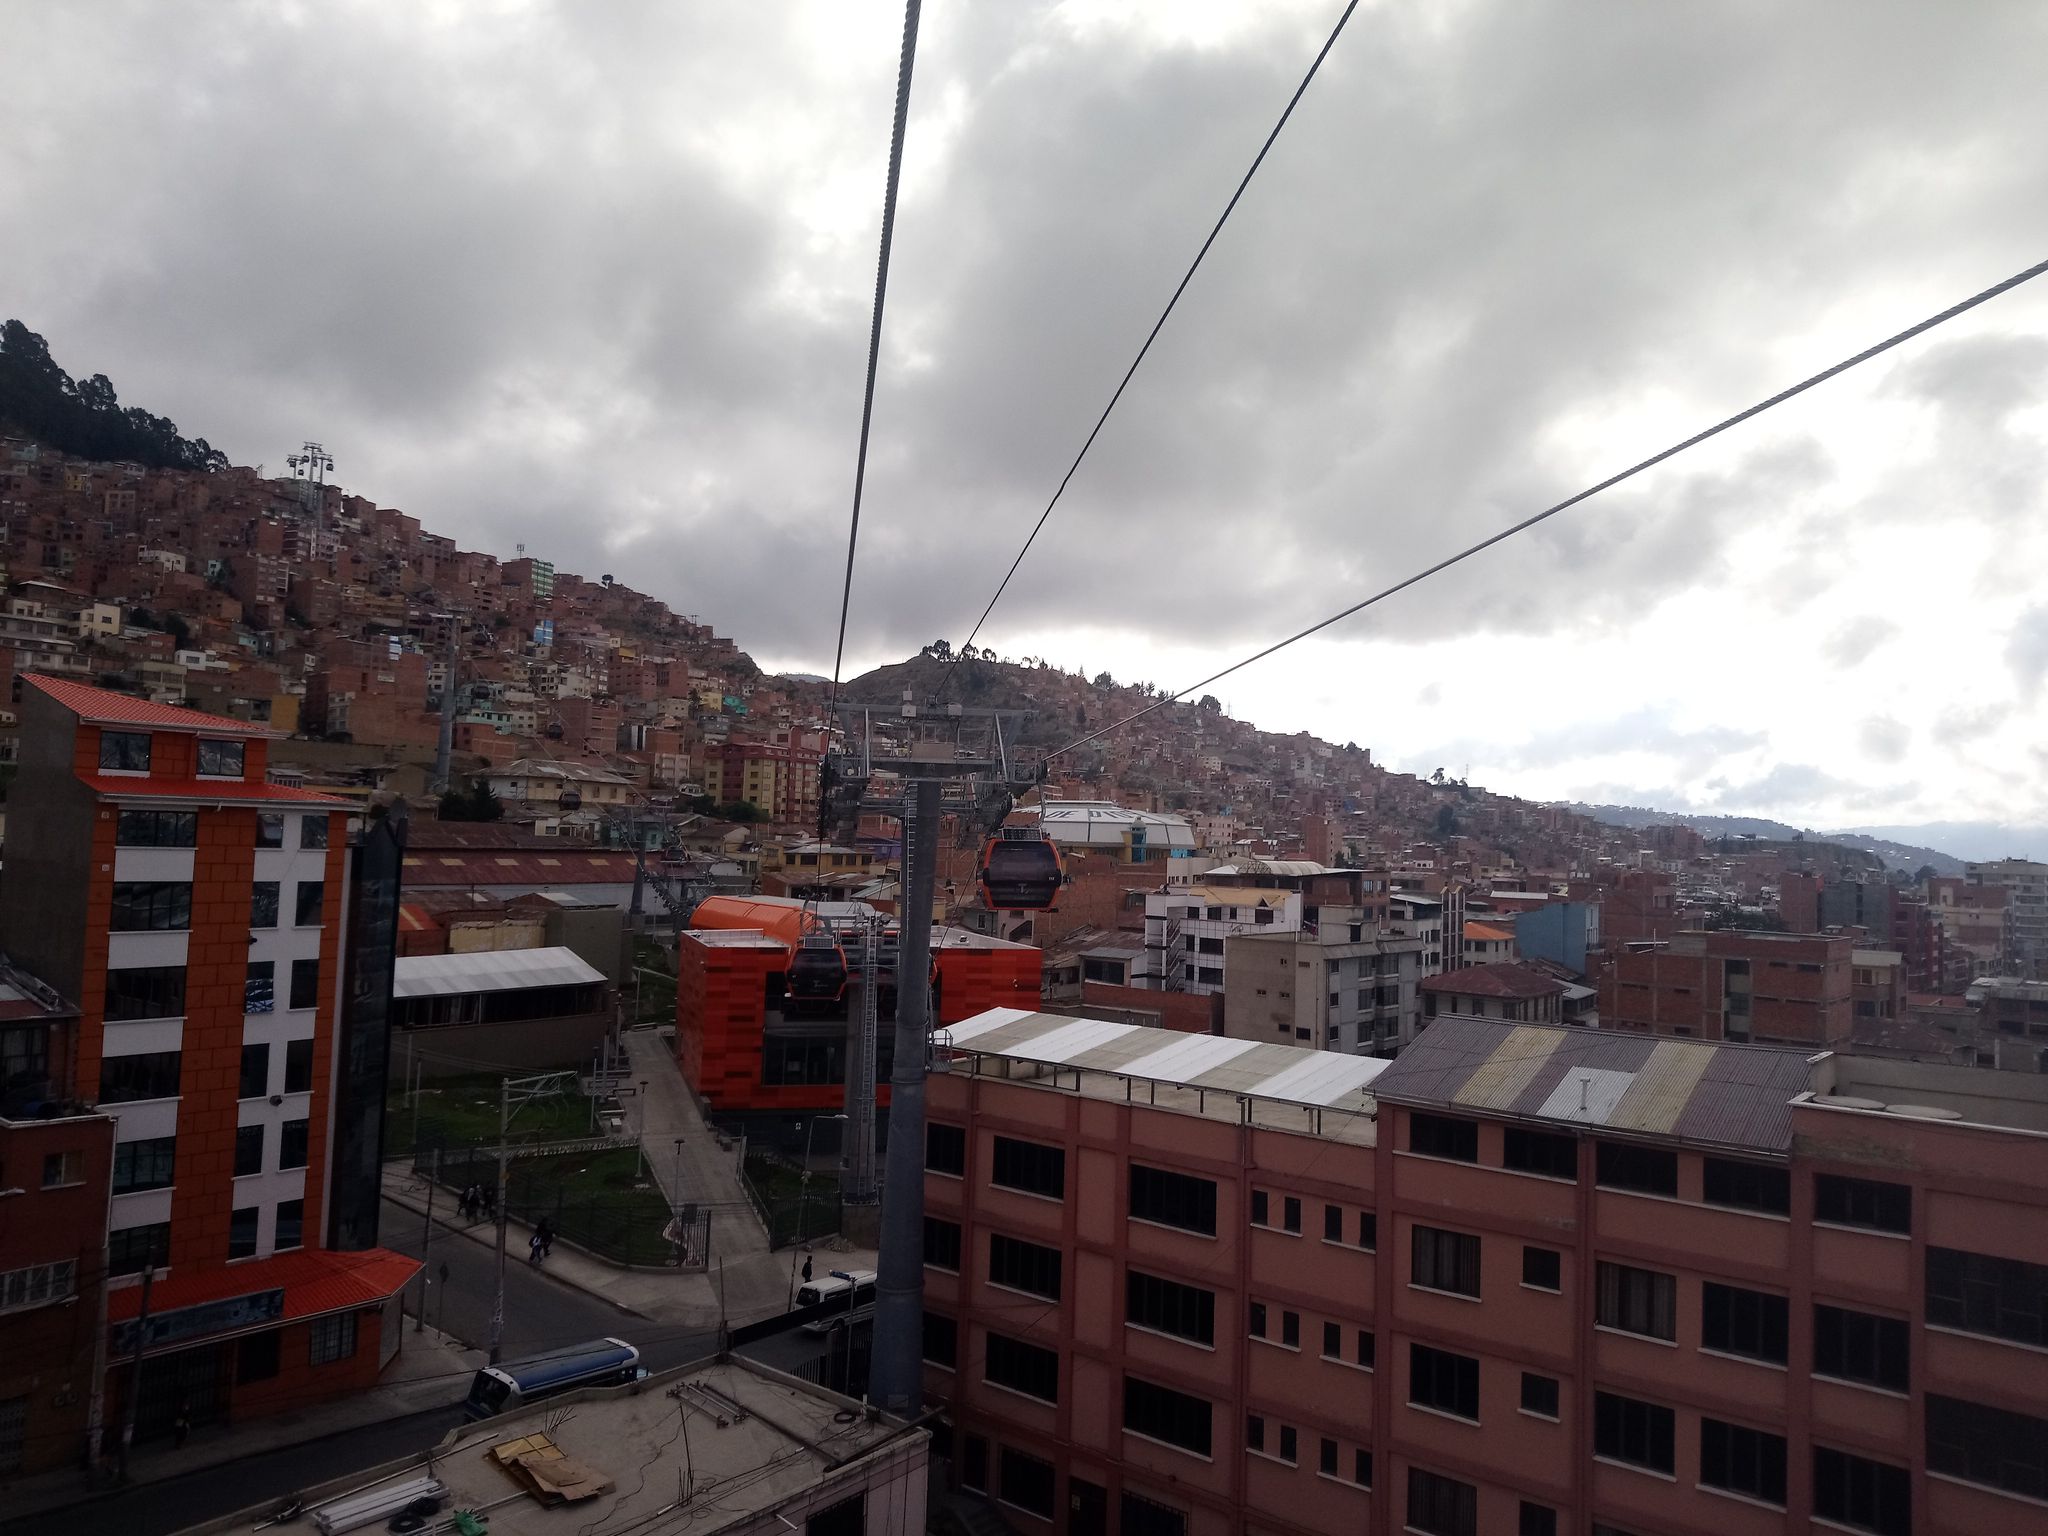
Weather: cloudy
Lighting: day
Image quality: good
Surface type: driving surface
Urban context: urban centre
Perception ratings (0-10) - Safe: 0.4, Lively: 4.16, Beautiful: 4.4, Boring: 7.22, Depressing: 8.99, Wealthy: 1.2